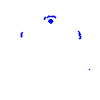
Particle: kaon